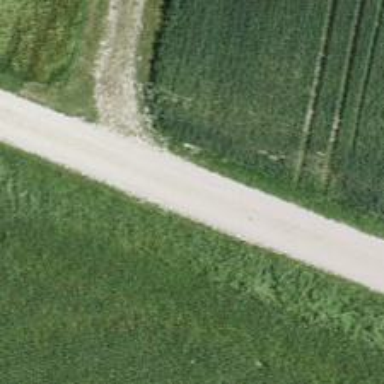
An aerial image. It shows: Unpaved unclassified road with grade2 tracktype.